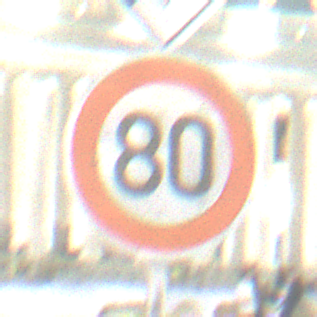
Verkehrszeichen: Geschwindigkeit80
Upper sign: EndeVorfahrtsstrasse
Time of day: Night
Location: Outdoor (Urban)
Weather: PartlyCloudy
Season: NotSpecified
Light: Artificial